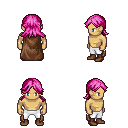
a pixel art fantasy rpg character, male body template, human, tanned skin, brown cape, white pants, pink loose hair, brown shoes, four views (front, back, left, right), 2x2 character sprite sheet, small pixel art, hard edges, no anti-aliasing